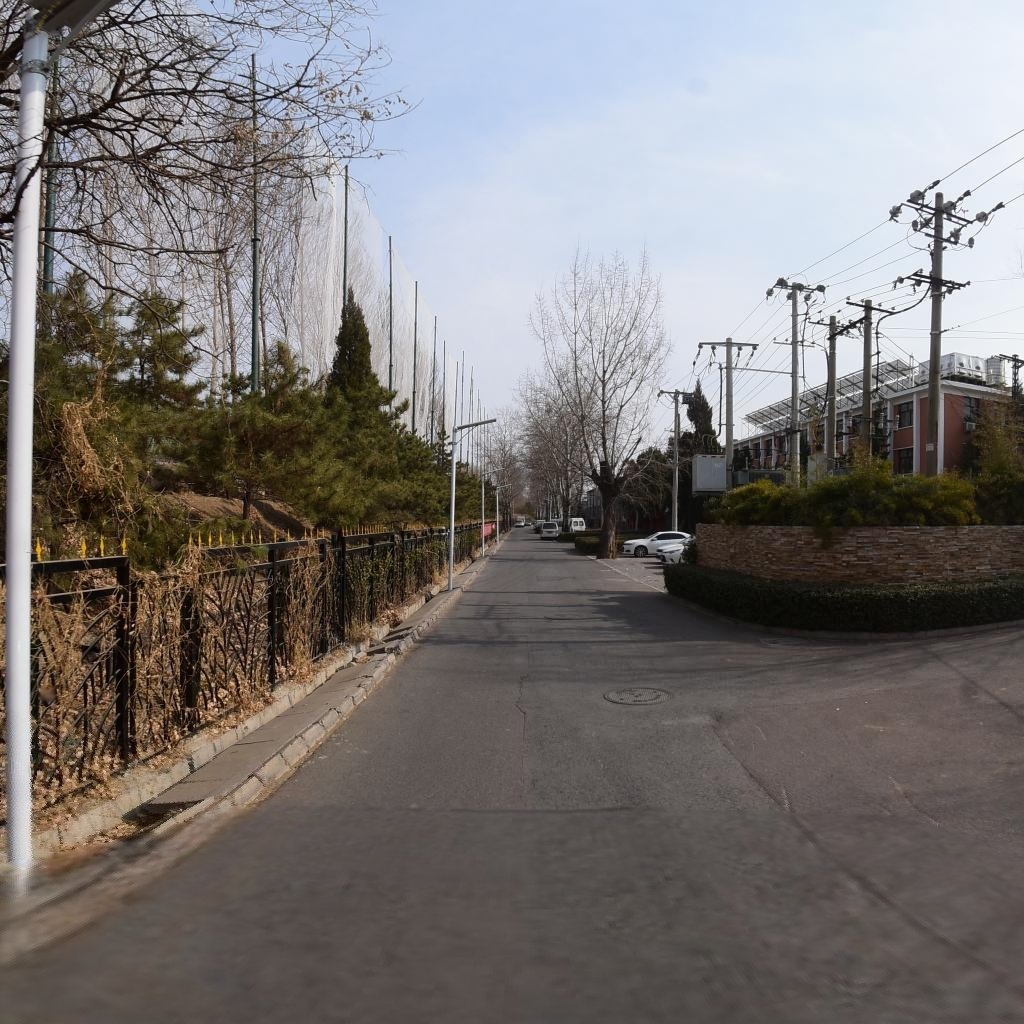
Region: Chaoyang
Road damage annotations: longitudinal crack, longitudinal crack, manhole cover